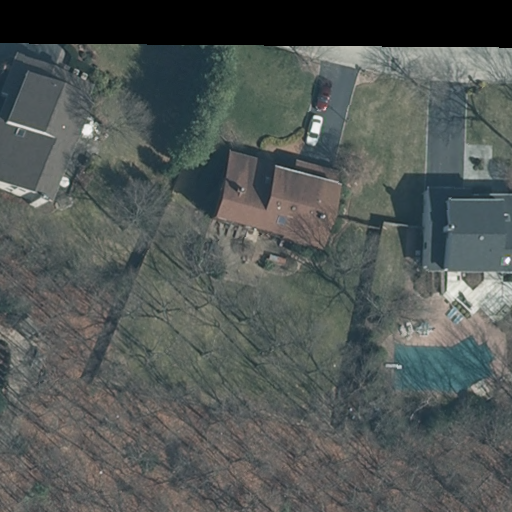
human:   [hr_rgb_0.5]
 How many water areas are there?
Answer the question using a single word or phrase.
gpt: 0

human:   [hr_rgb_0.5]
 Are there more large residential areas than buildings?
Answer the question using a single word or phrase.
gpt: no

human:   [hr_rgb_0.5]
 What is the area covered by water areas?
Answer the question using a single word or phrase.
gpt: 0m2

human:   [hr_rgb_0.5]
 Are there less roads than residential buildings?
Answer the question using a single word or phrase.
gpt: yes

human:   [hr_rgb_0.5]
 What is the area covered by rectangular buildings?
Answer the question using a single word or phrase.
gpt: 941m2

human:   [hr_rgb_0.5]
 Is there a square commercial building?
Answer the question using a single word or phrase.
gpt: no

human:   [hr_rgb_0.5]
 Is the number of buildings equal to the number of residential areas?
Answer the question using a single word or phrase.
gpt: no

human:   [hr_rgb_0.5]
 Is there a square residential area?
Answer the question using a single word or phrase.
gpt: no

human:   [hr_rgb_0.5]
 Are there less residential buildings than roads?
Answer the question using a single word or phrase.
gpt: no

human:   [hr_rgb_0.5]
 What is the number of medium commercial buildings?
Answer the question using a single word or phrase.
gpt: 0

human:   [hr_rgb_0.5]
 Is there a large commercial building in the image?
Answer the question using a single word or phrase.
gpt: no

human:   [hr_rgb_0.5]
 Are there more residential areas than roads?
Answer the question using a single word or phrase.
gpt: no

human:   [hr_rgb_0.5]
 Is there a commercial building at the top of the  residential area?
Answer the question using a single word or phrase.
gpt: no

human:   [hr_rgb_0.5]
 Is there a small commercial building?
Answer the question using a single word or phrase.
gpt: no

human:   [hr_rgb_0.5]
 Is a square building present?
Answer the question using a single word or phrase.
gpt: no

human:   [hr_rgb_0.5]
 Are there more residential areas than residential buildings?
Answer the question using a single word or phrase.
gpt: no

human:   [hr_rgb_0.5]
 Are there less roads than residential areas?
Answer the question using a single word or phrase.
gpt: no

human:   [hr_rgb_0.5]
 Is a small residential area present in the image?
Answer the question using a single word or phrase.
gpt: no

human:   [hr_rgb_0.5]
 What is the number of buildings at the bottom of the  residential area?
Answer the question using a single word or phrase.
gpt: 0

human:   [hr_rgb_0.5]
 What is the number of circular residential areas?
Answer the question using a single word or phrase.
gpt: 0

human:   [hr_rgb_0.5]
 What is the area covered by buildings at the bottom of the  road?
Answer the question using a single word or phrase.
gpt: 941m2

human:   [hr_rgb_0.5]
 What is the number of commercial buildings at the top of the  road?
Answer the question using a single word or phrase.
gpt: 0

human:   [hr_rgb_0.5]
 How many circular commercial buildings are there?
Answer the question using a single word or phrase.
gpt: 0

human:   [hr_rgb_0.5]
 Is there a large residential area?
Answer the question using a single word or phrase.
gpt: yes

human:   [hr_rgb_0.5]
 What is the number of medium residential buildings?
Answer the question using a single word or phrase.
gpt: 3

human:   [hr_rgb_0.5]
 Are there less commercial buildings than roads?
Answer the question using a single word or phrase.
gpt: yes

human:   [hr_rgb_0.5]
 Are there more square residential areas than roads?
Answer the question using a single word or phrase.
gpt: no

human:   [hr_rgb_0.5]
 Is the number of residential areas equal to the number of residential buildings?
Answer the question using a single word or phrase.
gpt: no

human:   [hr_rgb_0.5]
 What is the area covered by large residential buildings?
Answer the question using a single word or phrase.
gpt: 0m2

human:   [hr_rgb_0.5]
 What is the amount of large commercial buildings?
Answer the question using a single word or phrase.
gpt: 0

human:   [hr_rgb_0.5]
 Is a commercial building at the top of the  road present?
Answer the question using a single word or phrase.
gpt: no

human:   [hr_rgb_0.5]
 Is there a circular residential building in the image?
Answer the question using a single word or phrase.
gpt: no

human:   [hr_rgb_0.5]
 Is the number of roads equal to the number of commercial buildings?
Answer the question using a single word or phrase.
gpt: no

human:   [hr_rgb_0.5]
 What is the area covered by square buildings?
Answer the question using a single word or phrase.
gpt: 0m2

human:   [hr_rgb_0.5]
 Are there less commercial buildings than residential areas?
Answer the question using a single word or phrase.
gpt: yes

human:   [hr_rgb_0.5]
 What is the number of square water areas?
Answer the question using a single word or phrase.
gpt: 0